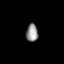
Tissue: prostate
Cell type: Myeloid cells
Senescence score: 0.6943
Nuclear area (px): 202
Mean DAPI intensity: 147.51